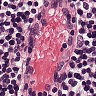
Metastatic tissue present: no